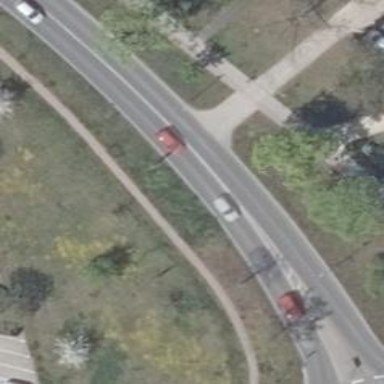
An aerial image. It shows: Secondary road with asphalt surface. There are separate sidewalks on both sides.